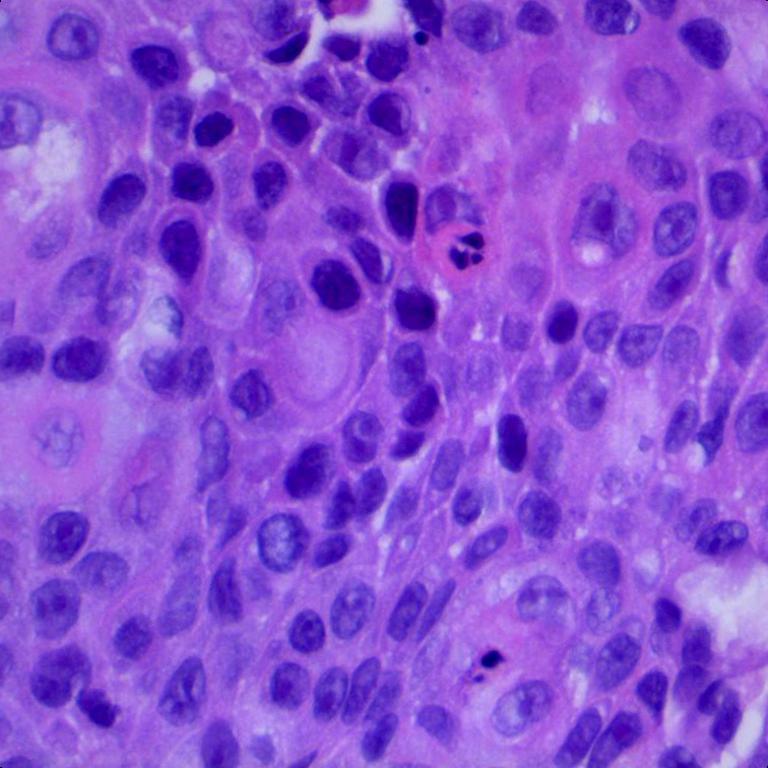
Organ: lung
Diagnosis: squamous carcinomas